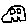
Label: car